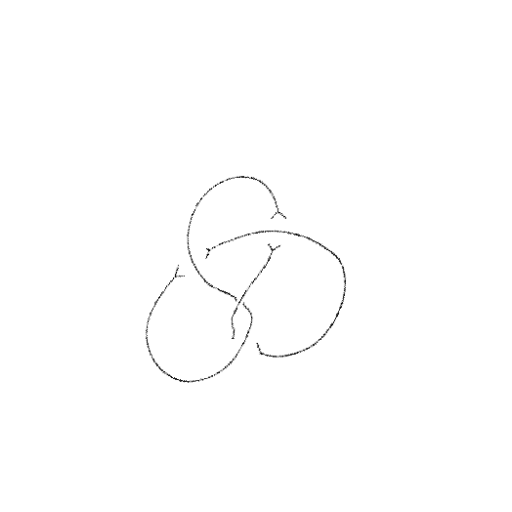
Crossing number: 4